Interaction volume radius: 5 \u00c5
Interaction volume height: 15 \u00c5
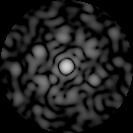
Disorder parameter: 0.725